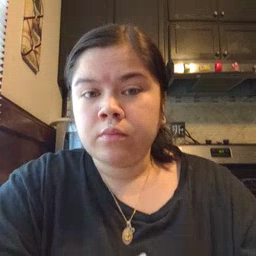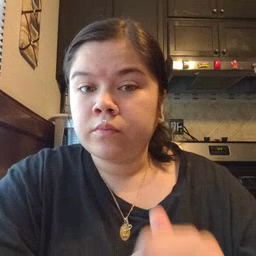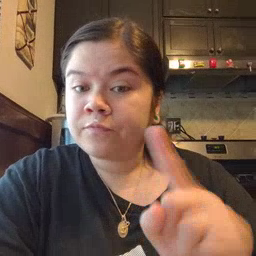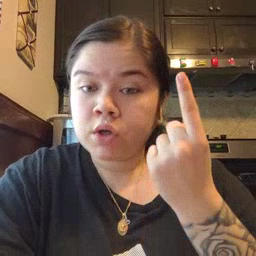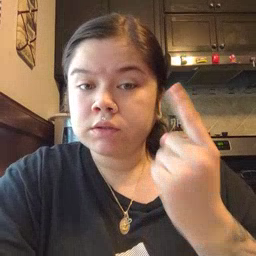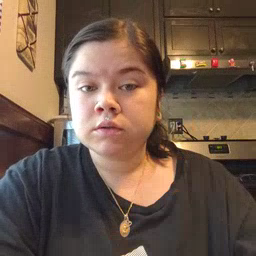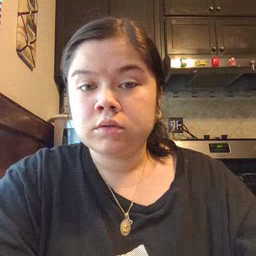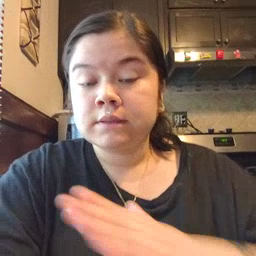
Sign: first